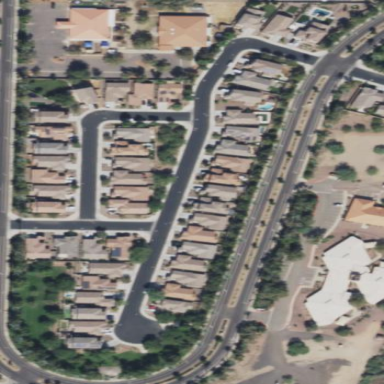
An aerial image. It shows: Residential area consisting of single-family homes.